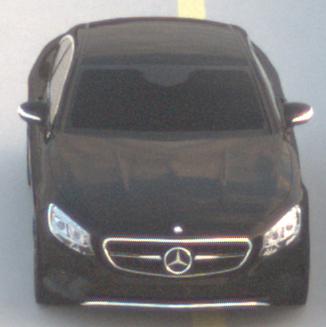
Make: Mercedes-Benz
Model: S 400 Coupé
Detailed model: S-Class (217) Coupé
Model produced from: 2015/10
Model produced until: 2017/09
Doors: 2
Color: black
Road condition: dry road
Daytime: sunrise or sunset
Contrast: medium contrast